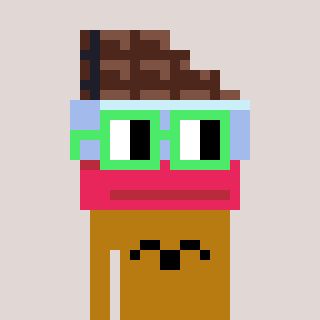
a pixel art character with square light green glasses, a chocolate-shaped head and a gold-colored body on a warm background